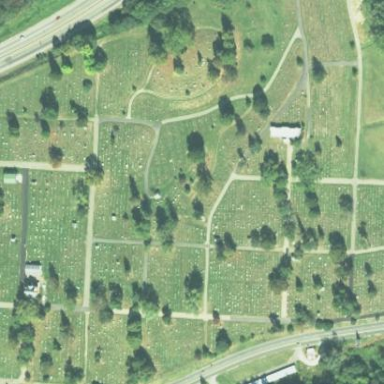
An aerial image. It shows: Cemetery.